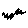
Label: zigzag